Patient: sex M, age 65
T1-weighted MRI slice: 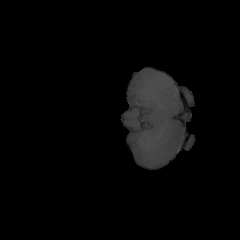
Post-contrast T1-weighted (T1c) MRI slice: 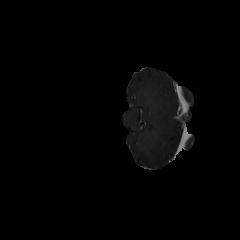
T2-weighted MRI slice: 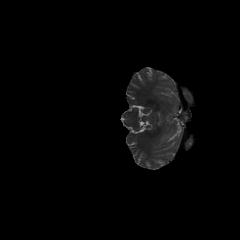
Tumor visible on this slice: no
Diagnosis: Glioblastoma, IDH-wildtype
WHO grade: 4